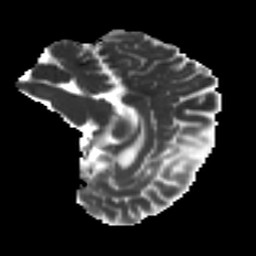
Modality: MD
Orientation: sagittal
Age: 52
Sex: female
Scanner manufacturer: ge
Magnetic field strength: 3 T
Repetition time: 7.8 s
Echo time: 0.0608 s